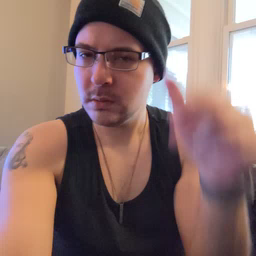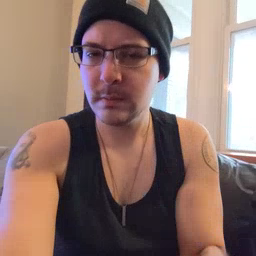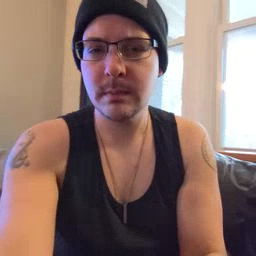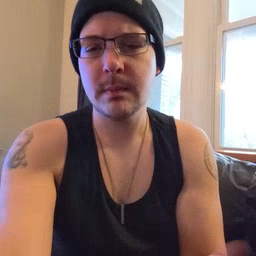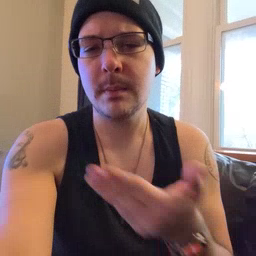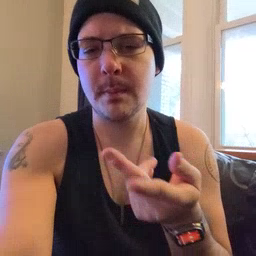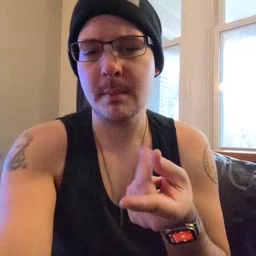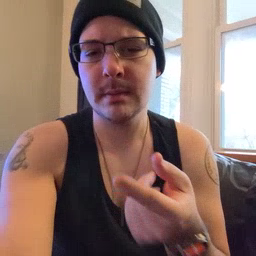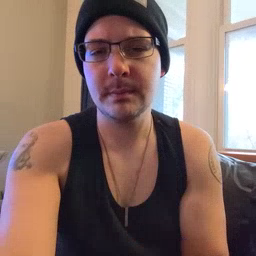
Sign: puppy